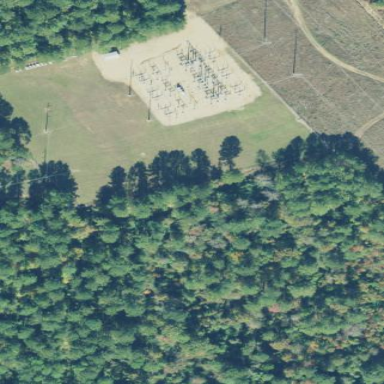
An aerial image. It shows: Substation for switching power equipment surrounded by fence.